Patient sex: F
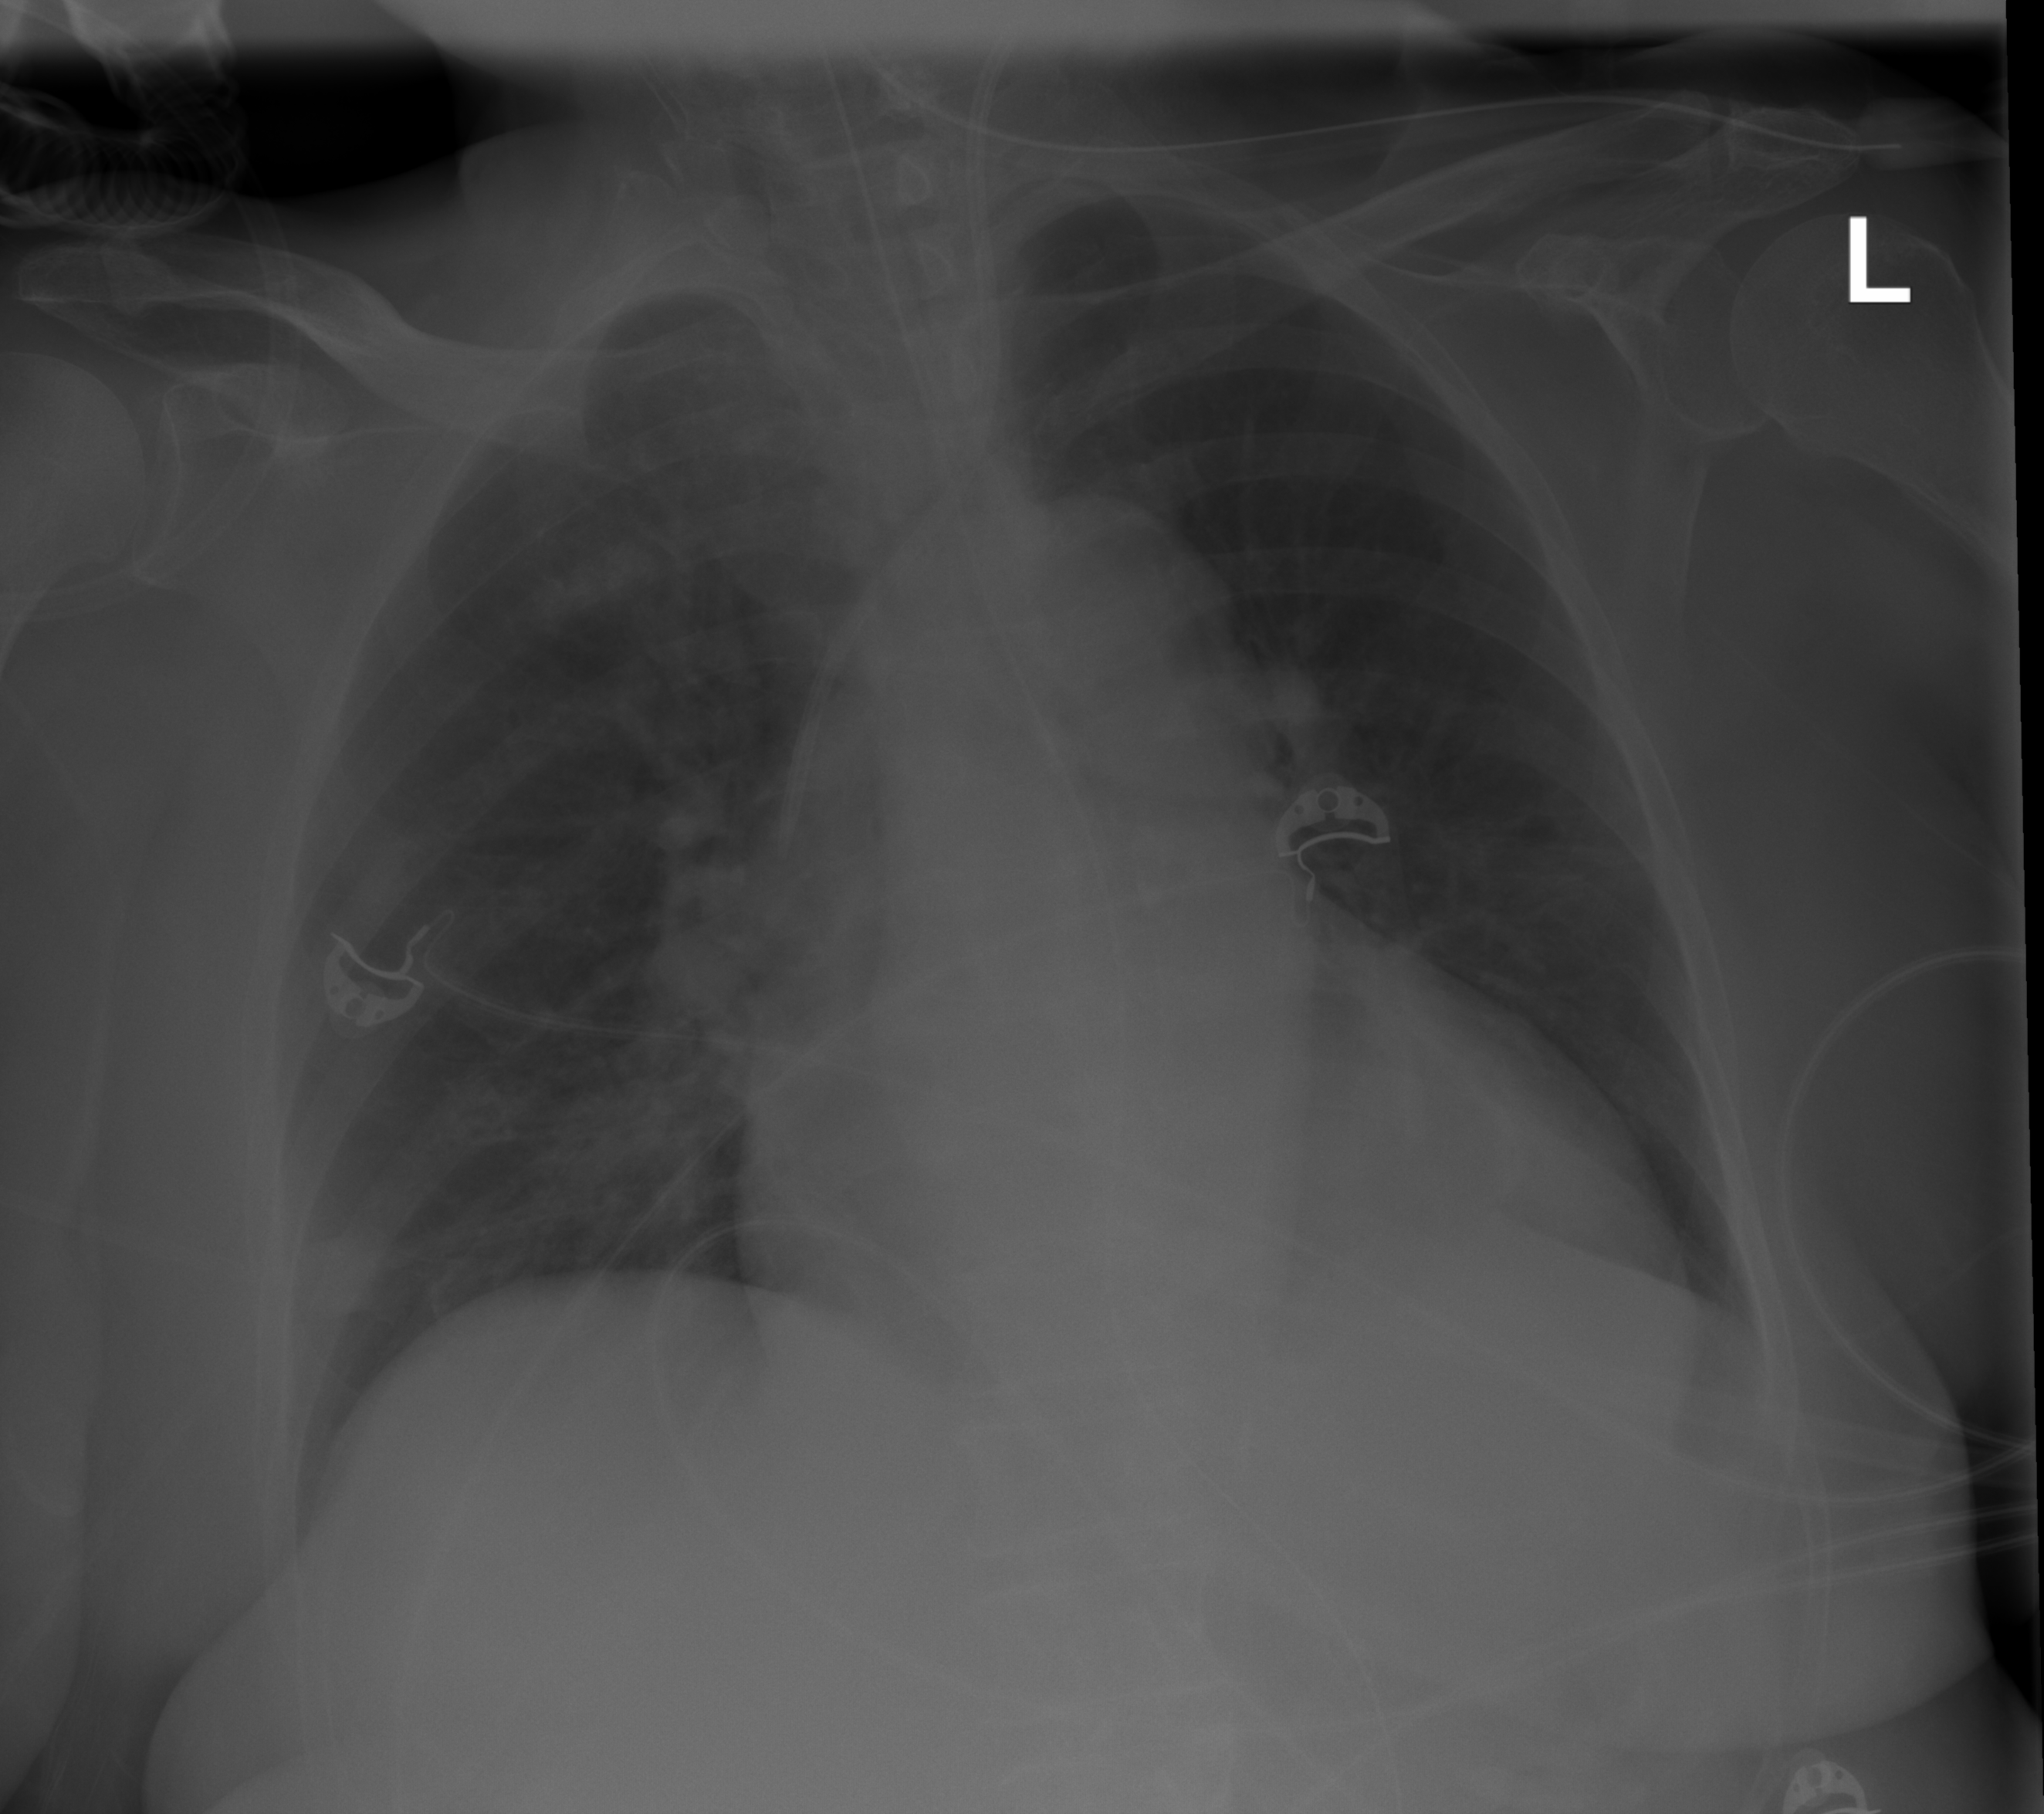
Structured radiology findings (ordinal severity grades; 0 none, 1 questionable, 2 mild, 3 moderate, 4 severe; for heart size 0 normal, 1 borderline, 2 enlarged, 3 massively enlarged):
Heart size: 2
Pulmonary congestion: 0
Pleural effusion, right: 0
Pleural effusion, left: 0
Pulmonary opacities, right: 0
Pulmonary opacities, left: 0
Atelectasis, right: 0
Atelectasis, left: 2